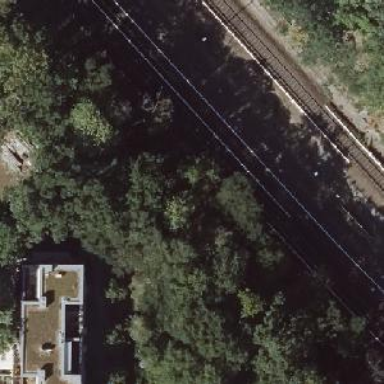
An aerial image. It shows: Railway signal.